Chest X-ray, AP view. Patient: 35 years old, sex F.
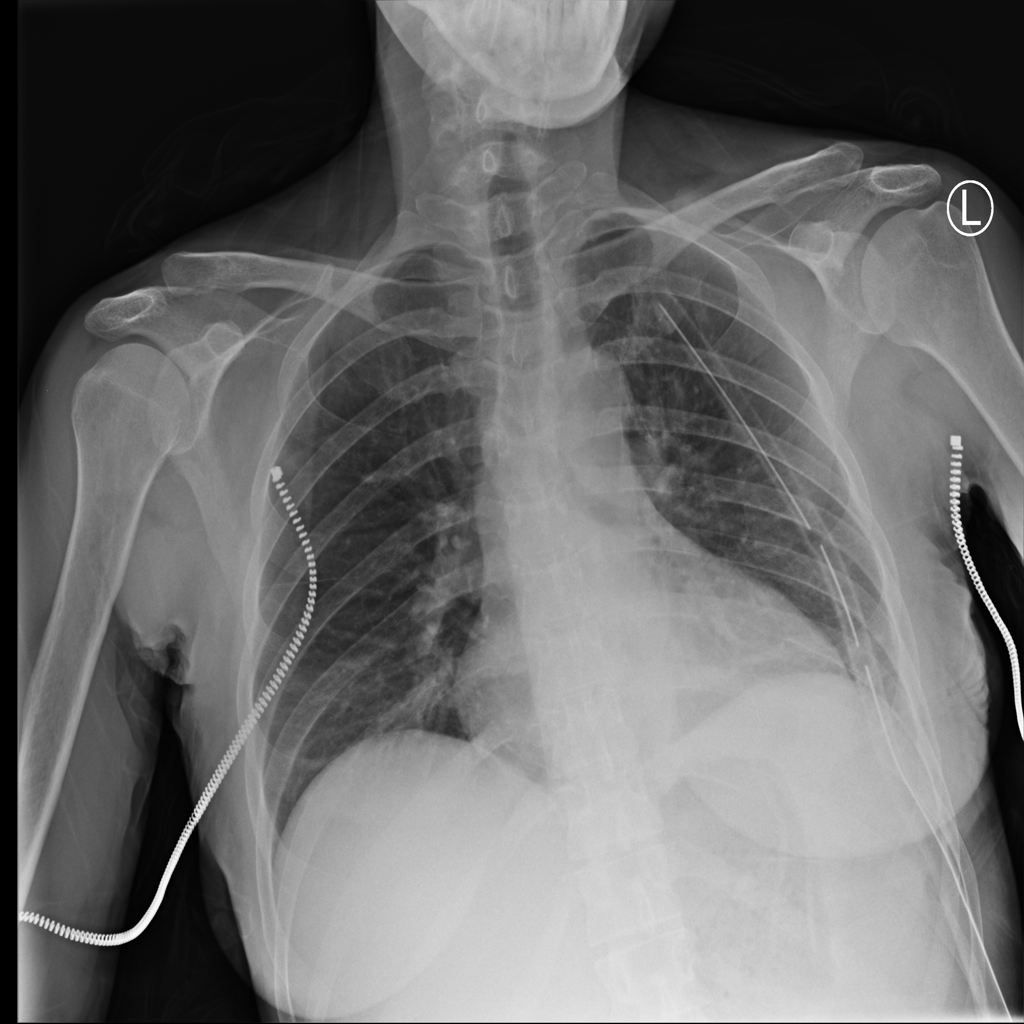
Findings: Pneumothorax